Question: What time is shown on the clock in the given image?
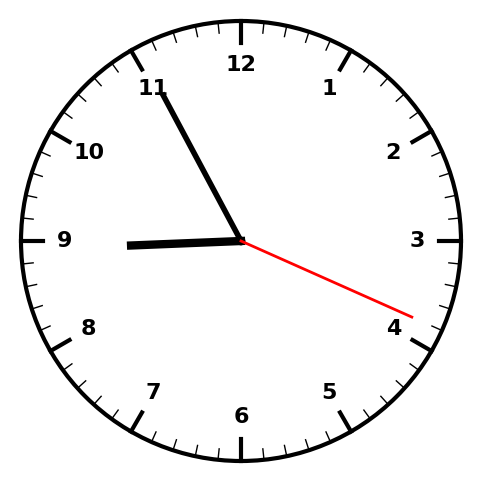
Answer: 08:55:19